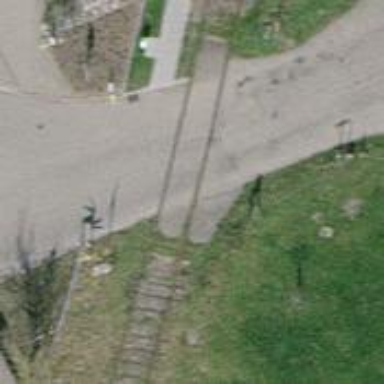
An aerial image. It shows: Disused railway spur with single track.